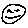
Label: smiley face